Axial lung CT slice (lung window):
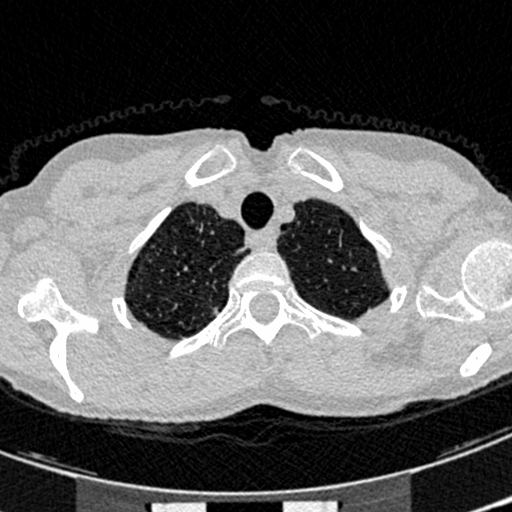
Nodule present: no